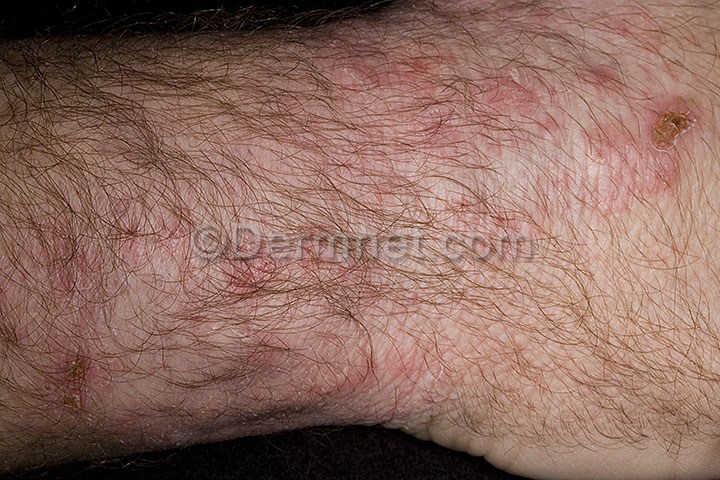
Disease: Tinea Ringworm Candidiasis and other Fungal Infections